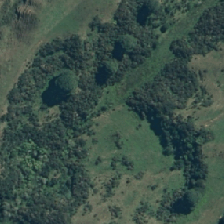
Land cover: grose_broom